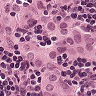
Metastatic tissue present: yes